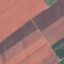
Label: AnnualCrop